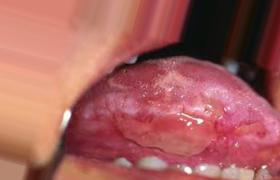
Condition: Mouth Ulcer